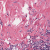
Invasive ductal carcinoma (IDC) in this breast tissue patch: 0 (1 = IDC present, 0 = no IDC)